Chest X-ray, AP view. Patient: 59 years old, sex F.
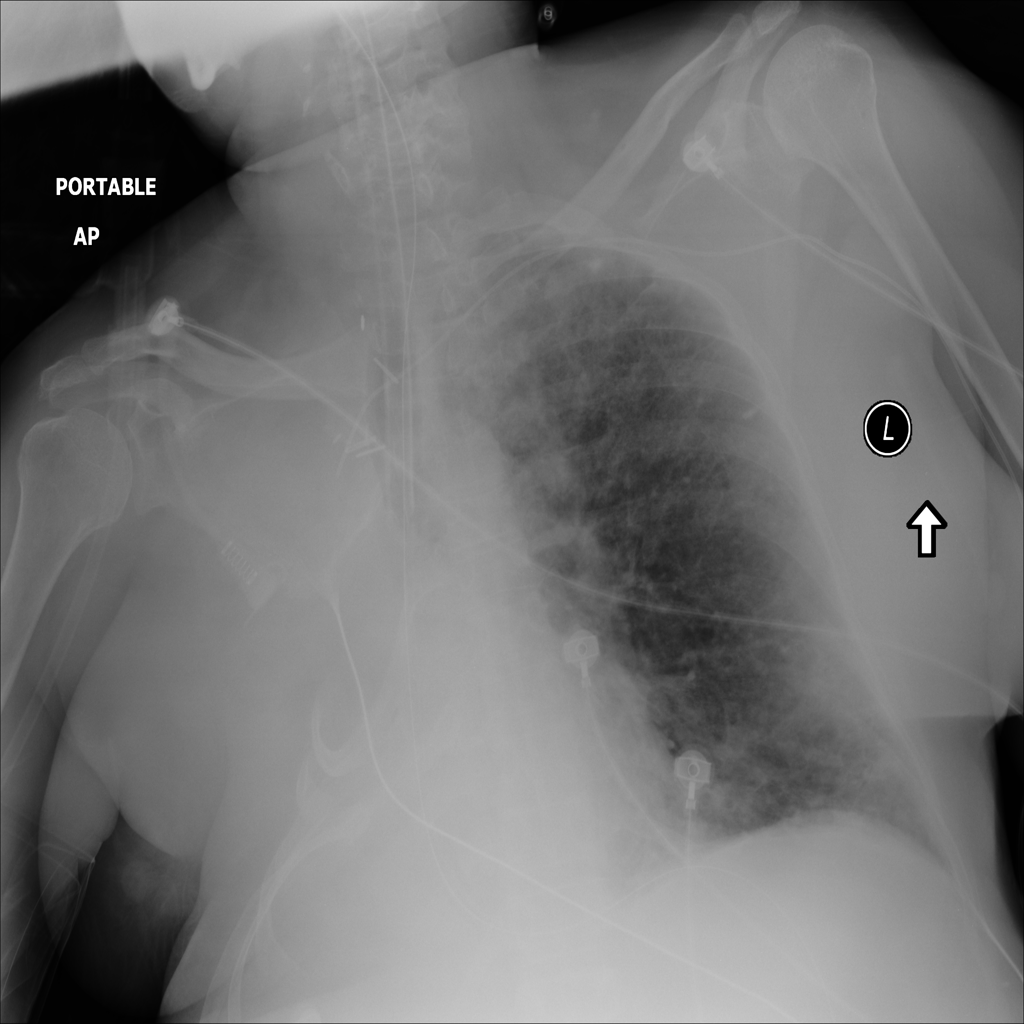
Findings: No Finding